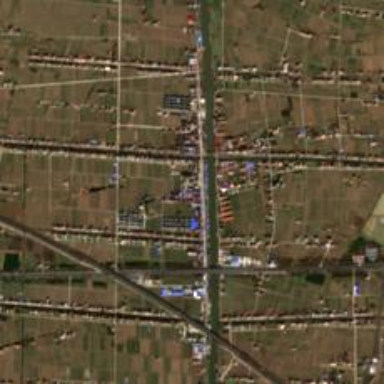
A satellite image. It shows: Township classified as town.